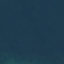
Land use / land cover: SeaLake